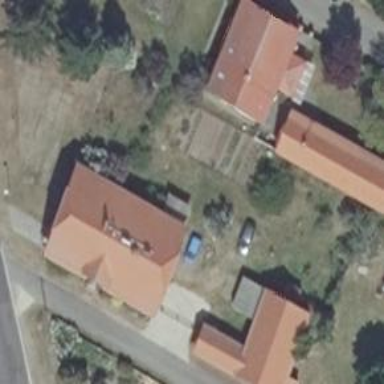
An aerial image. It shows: Simple and straightforward house.